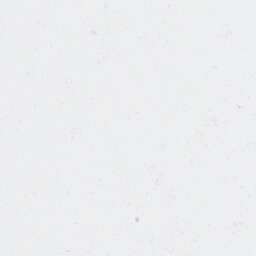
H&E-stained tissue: Ovarian